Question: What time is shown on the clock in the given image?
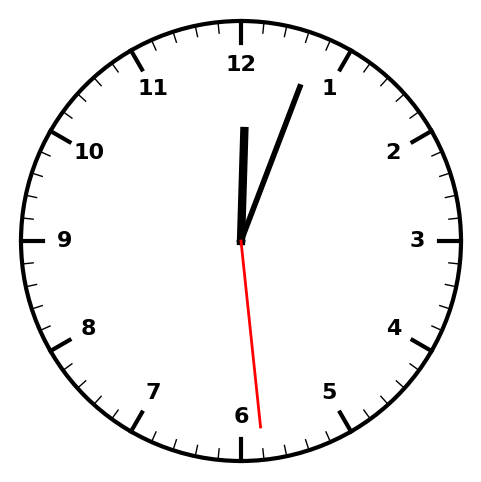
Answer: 12:03:29